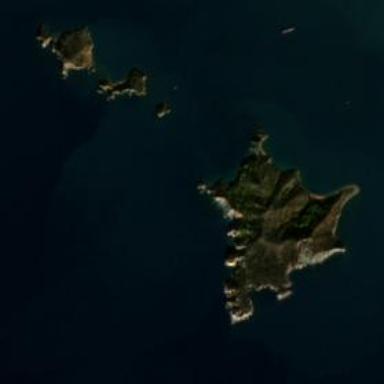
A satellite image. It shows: Island with natural coastline.